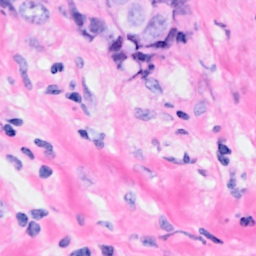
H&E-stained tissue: Breast